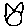
Label: cat